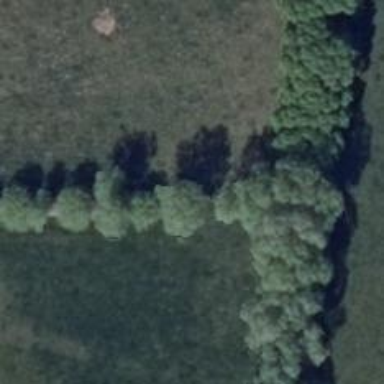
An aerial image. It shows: Row of trees in natural setting.